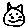
Label: cat